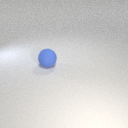
large blue rubber sphere